Question:
My app is something like Kijiji's email reply system.
For each post, user can choose to reply to the post.
I get this error when I submit.
'''
Undefined method 'contact_email' for nil:NilClass
'''
I denoted the line that is causing the error below with **
emailinterests_controller.rb
'''
def create
@emailinterest = Emailinterest.new(params[:emailinterest])
respond_to do |format|
if @emailinterest.save
**Notifier.emailinterest_notification(self, @submission).deliver**
format.html { redirect_to(@emailinterest, :notice => 'Email was successfully sent!') }
format.xml { render :xml => @emailinterest, :status => :created, :location => @emailinterest }
else
format.html { render :action => "new" }
format.xml { render :xml => @emailinterest.errors, :status => :unprocessable_entity }
end
end
end
'''
"self" refers to the emailinterest object that's being emailed.
@submission should refer to the current object that emailinterest object is interacting with.
notifier.rb
'''
**def emailinterest_notification(emailinterest, submission)**
@emailinterest = emailinterest
@submission = submission
**mail :to => submission.contact_email,**
:from => emailinterest.sender_email,
:subject => 'actuirl.com - RE:' + submission.title
end
'''
---
# FIX
'''
def create
@emailinterest = Emailinterest.new(params[:emailinterest])
@submission = Submission.find(params[:submission_id])
respond_to do |format|
if @emailinterest.save
Notifier.emailinterest_notification(@emailinterest, @submission).deliver
format.html { redirect_to(@emailinterest, :notice => 'Email was successfully sent!') }
format.xml { render :xml => @emailinterest, :status => :created, :location => @emailinterest }
else
format.html { render :action => "new" }
format.xml { render :xml => @emailinterest.errors, :status => :unprocessable_entity }
end
end
end
'''
'''
<%= form_for(emailinterest) do |f| %>
<%= hidden_field_tag :submission_id, value = @submission.id %>
<div class="field">
<%= f.label :sender_email %><br />
<%= f.text_field :sender_email %>
</div>
<div class="field">
<%= f.label :sender_email_content %><br />
<%= f.text_area :sender_email_content %>
</div>
<div class="actions">
<%= f.submit %>
</div>
<% end %>
'''
'''
<%= render :partial=>"form_new_emailinterest", :locals=>{:emailinterest=>Emailinterest.new} %>
'''
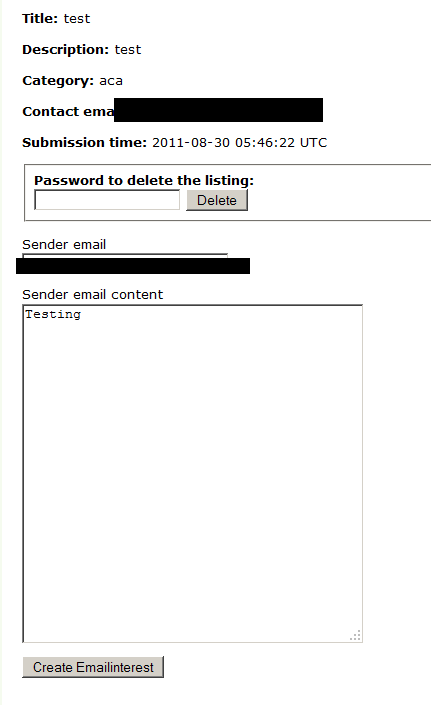
Answer: I didn't see you define @submission at anywhere. so, It is null that is correct error. Check where @submission has been create to solve :-)
Good luck